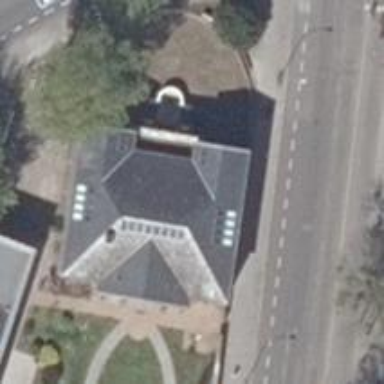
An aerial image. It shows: Historic building with gabled roof.